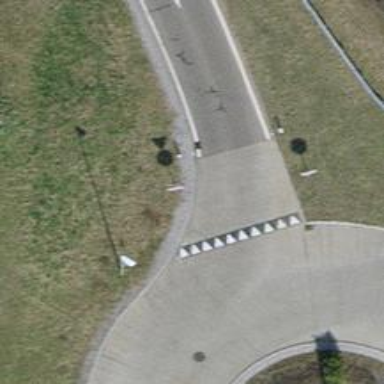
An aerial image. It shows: Road with "give way" sign.